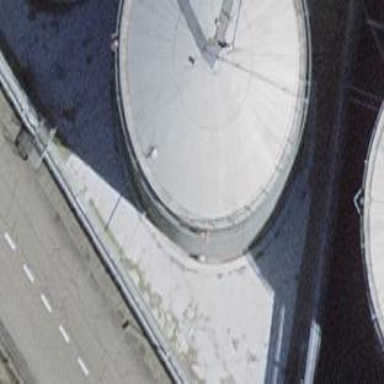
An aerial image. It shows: Industrial building with storage tank.